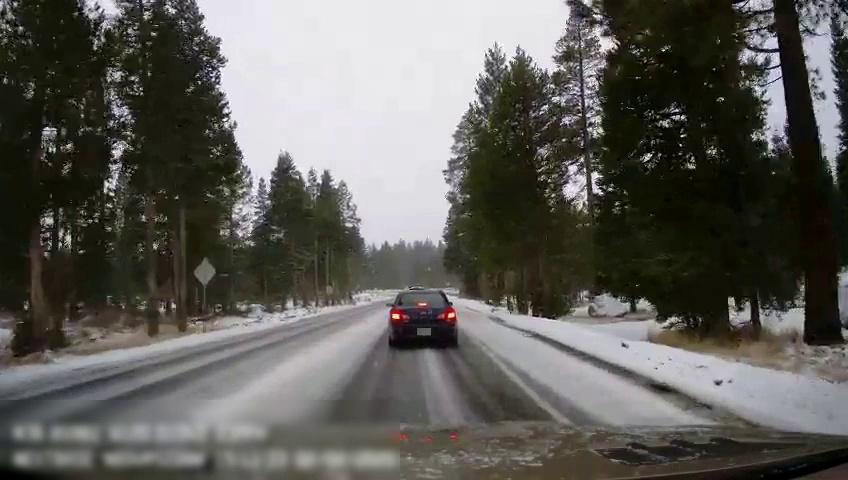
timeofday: Day
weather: Snowy
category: Drivable Space
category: Vehicles | SUV
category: Vehicles | Car